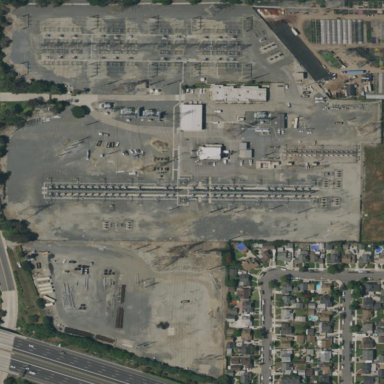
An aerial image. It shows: Outdoor transmission substation.